Question: I'm using LCD for the first time and I'm unable to make it work. It lights the background but it does not show any text. I tried three times from the beginning, each time with a different tutorial, and none of the solutions worked. Is there any mistake in my <URL> that I do not see?
Code:
'''
#include <LiquidCrystal.h>
LiquidCrystal lcd(7, 8, 9, 10, 11, 12);
void setup() {
lcd.begin(16, 2);
lcd.print("hello, world!");
}
void loop() {
lcd.setCursor(0, 1);
lcd.print(millis()/1000);
}
'''
Here are the links to the tutorials I used:
- <URL>
I also attached a link to the picture with my wiring.

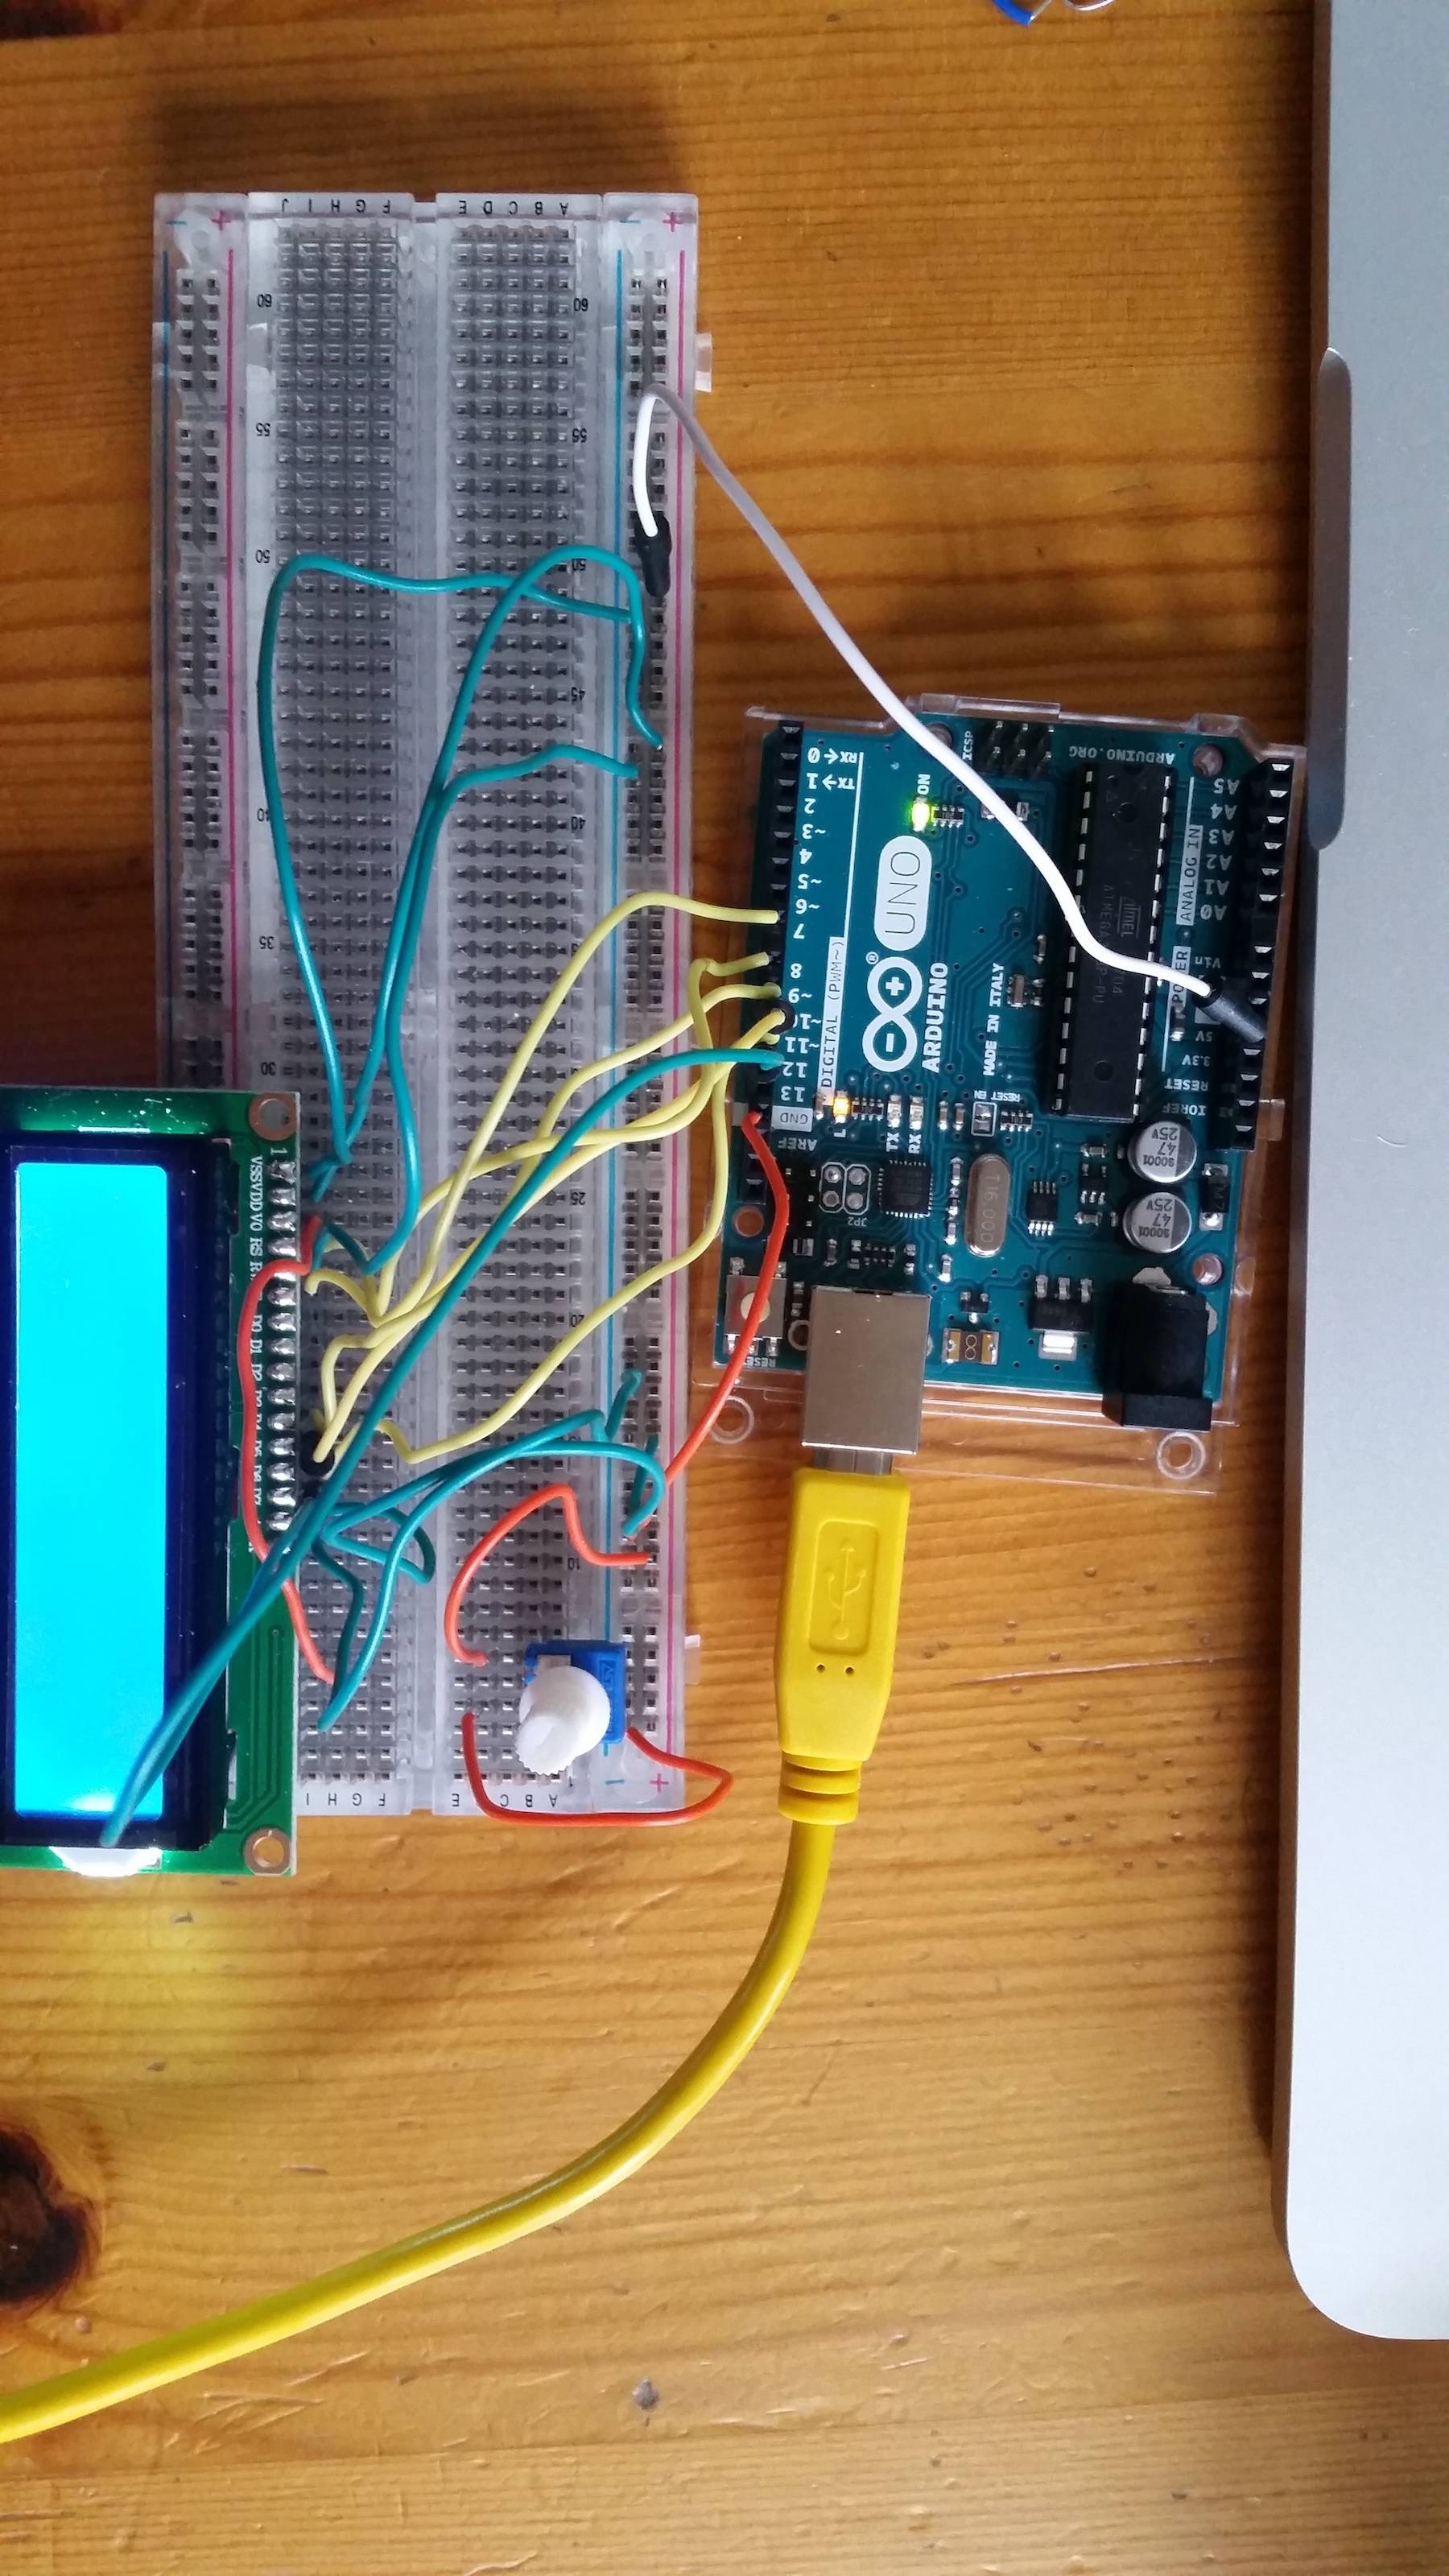
Answer: Maybe you just need to adjust contrast. I dont understand why you have tkat pot connected to + and - and center pin is left over. Also, get better wires. Connect that pot to contrast pins and try to adjust it.